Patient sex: F
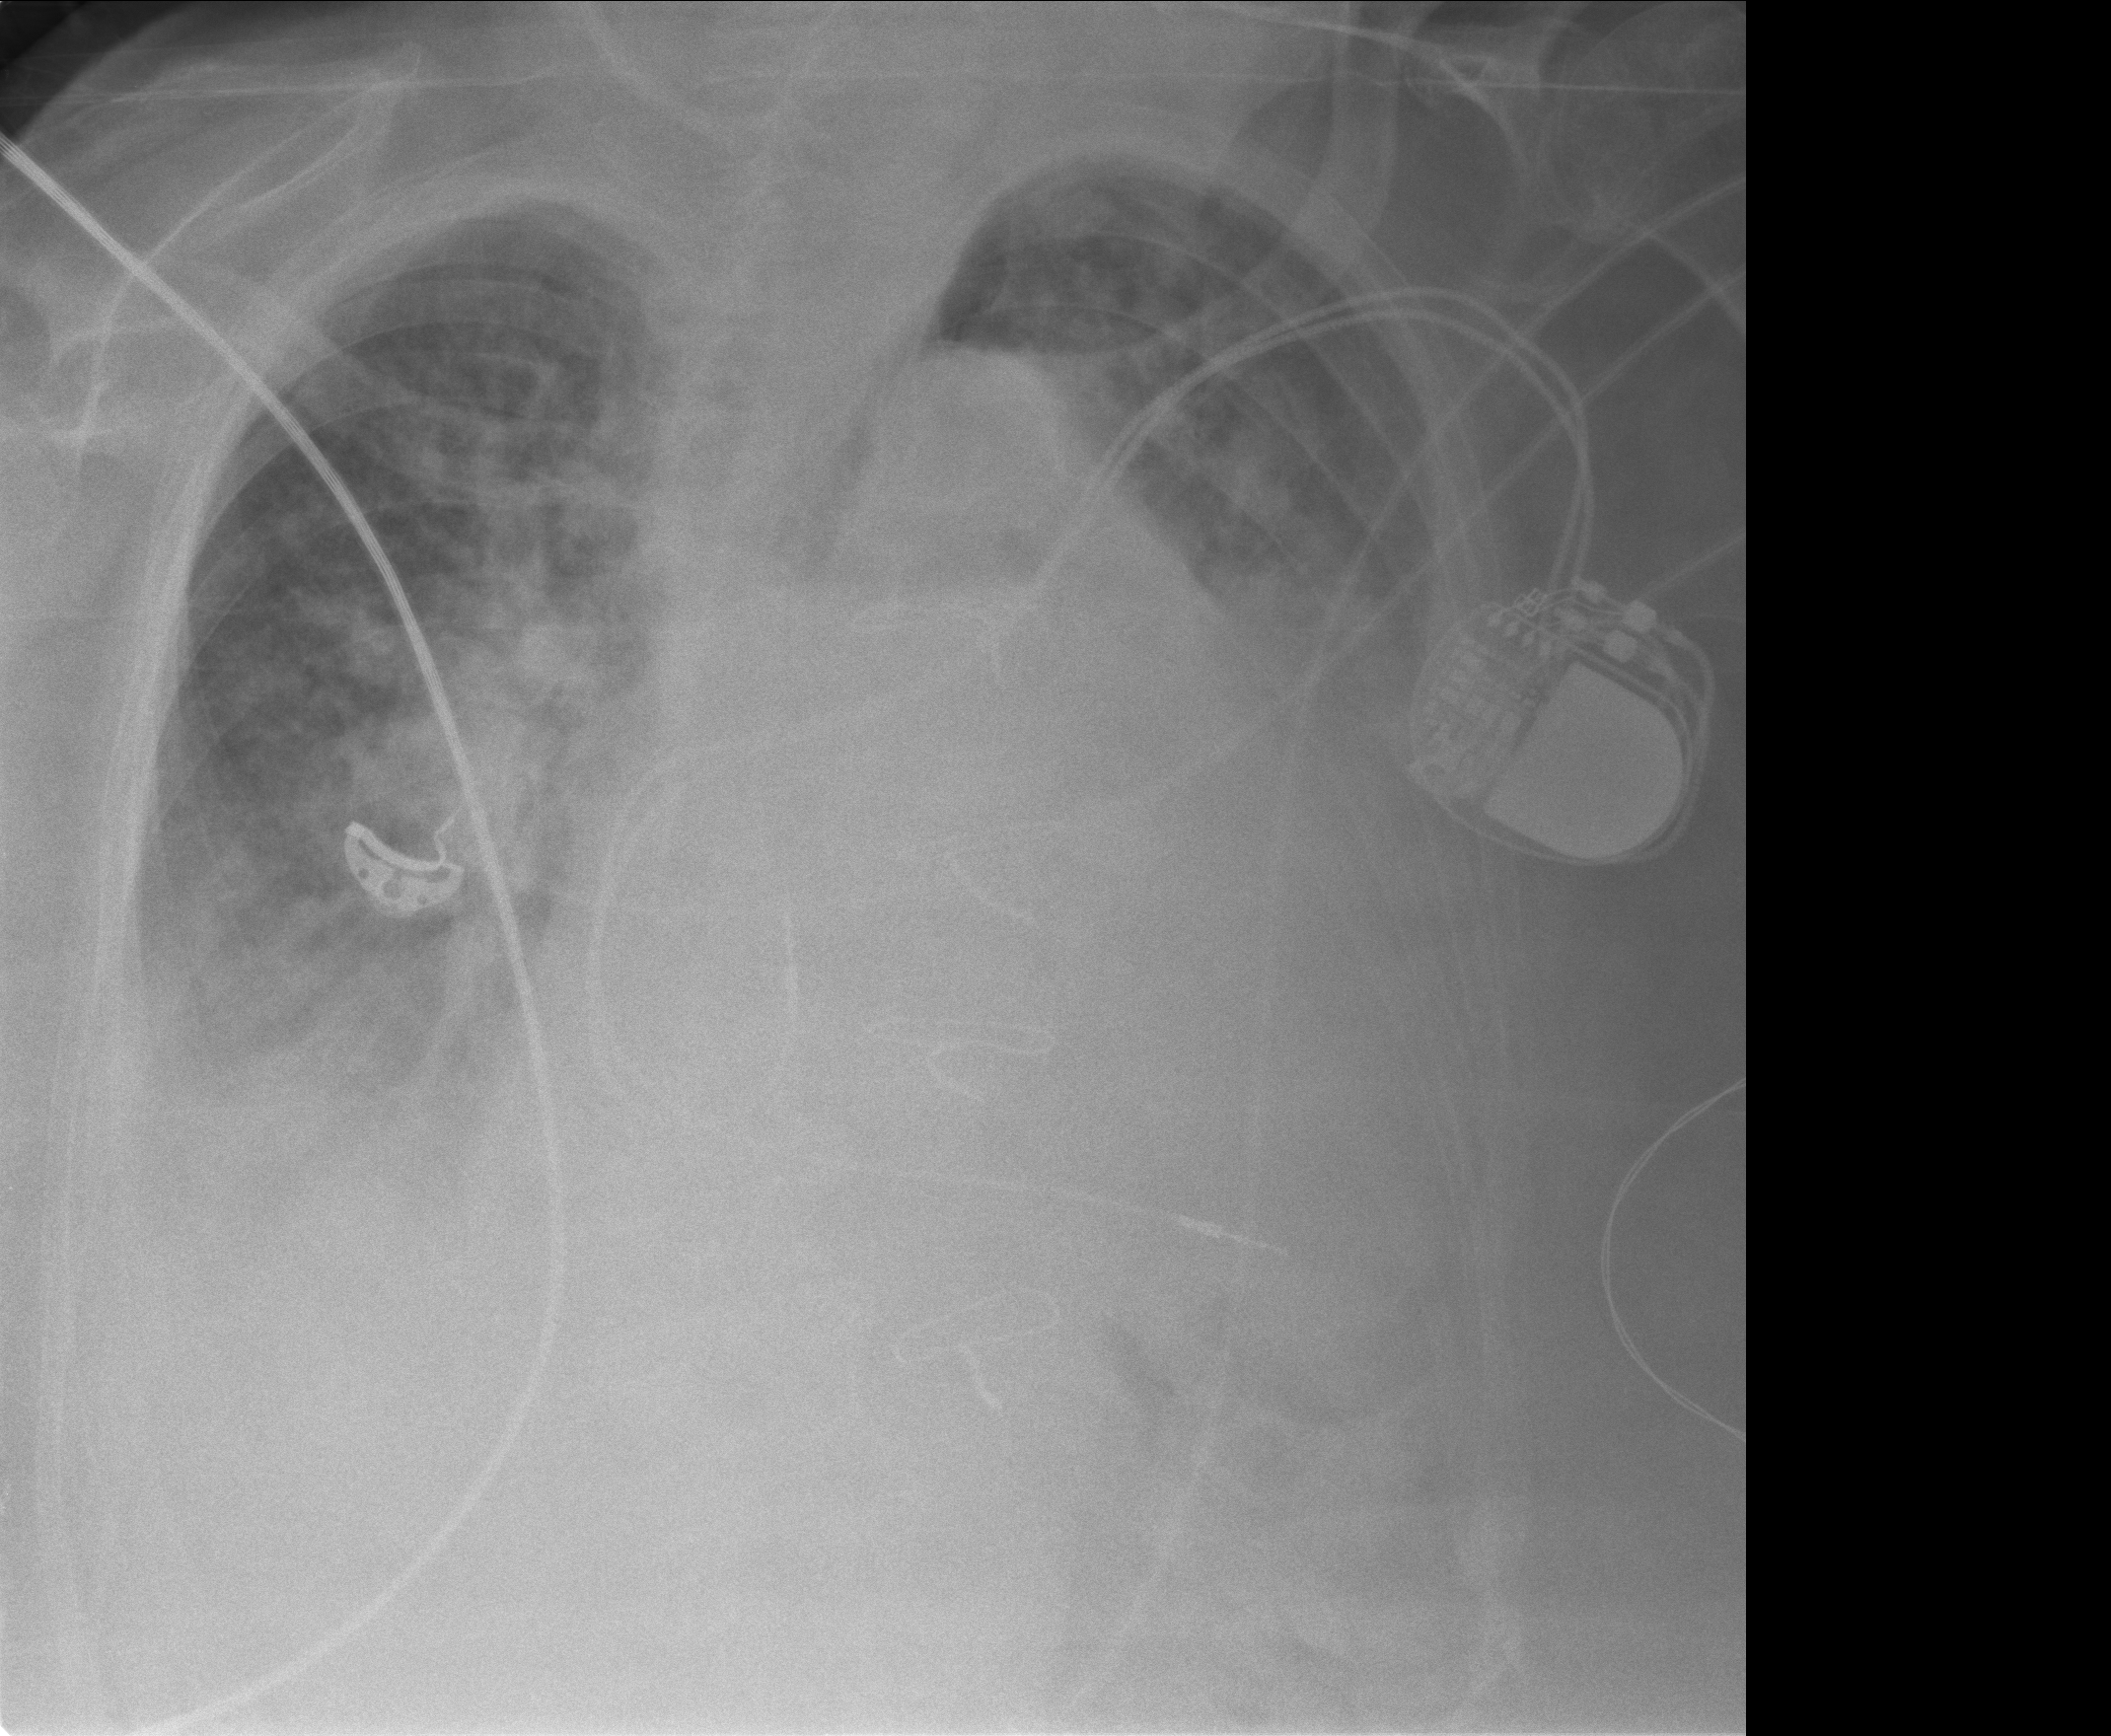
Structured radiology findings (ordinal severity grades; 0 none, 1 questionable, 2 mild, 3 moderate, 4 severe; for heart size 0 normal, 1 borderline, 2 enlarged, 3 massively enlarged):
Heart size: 2
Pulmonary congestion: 3
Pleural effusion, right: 3
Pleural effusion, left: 3
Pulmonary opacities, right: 2
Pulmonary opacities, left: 2
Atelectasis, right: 3
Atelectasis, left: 3